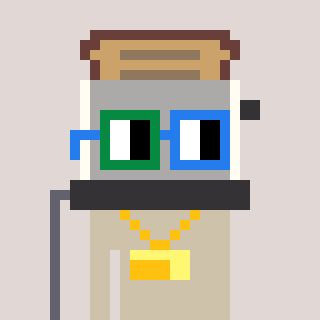
a pixel art character with square green and blue glasses, a toaster-shaped head and a bege-colored body on a warm background